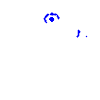
Particle: electron